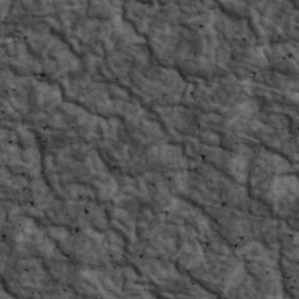
Label: non_frost